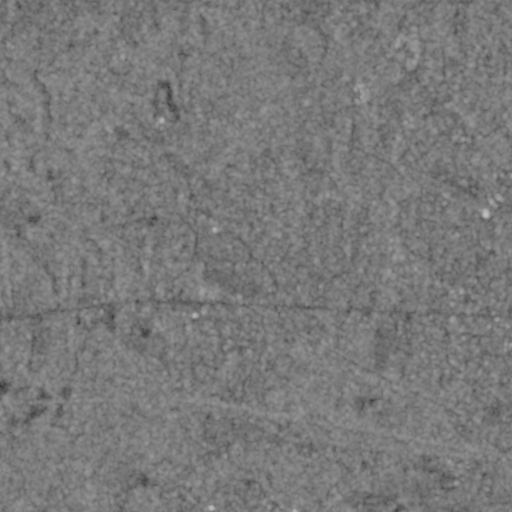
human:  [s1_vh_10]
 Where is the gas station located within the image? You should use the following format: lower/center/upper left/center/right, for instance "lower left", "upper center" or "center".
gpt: The gas station is located in the center right of the image.
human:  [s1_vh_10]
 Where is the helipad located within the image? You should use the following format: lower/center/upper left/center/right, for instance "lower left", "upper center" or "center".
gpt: The helipad is located in the center right of the image.
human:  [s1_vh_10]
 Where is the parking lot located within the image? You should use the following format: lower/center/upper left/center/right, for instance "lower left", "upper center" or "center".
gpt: The parking lot is located in the center right of the image.
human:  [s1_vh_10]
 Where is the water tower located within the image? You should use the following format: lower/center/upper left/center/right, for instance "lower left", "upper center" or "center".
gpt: The water tower is located in the center right of the image.
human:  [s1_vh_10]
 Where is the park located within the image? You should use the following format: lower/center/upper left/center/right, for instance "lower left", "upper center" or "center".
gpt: There is no park in the image.

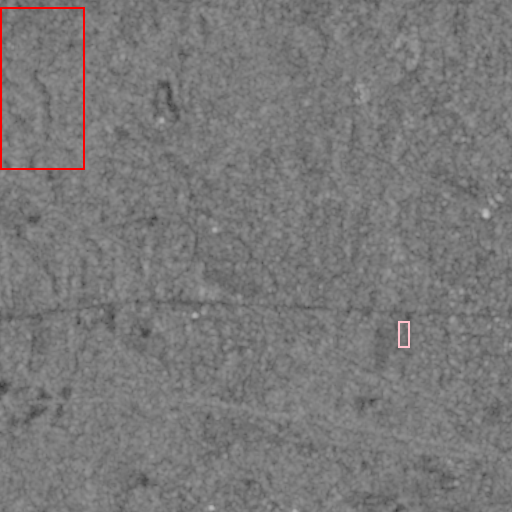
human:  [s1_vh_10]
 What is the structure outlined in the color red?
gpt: The structure outlined in red is a park.
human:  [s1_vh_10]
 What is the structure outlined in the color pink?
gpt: The structure outlined in pink is a building.
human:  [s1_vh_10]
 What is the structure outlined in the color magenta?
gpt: There is no magenta outline.